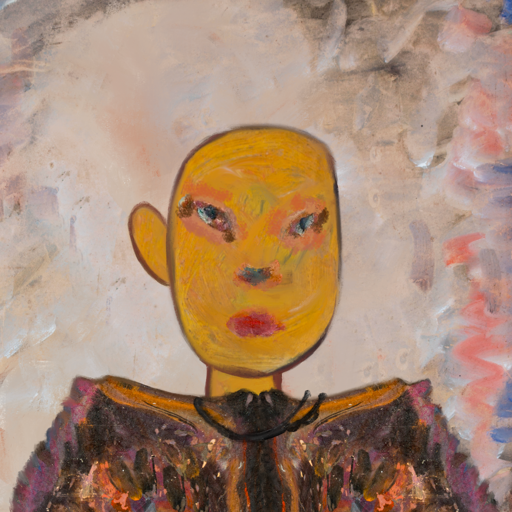
Background: Roy_Bahadur, Head And Neck Front: After_Raid, Face Front: Boggyland, Bust: Gypsy_Queen, Hair Front: Blank, Head Accessory: Blank, Second Necklace: Blank, Necklace: Orphan, Baby: Blank